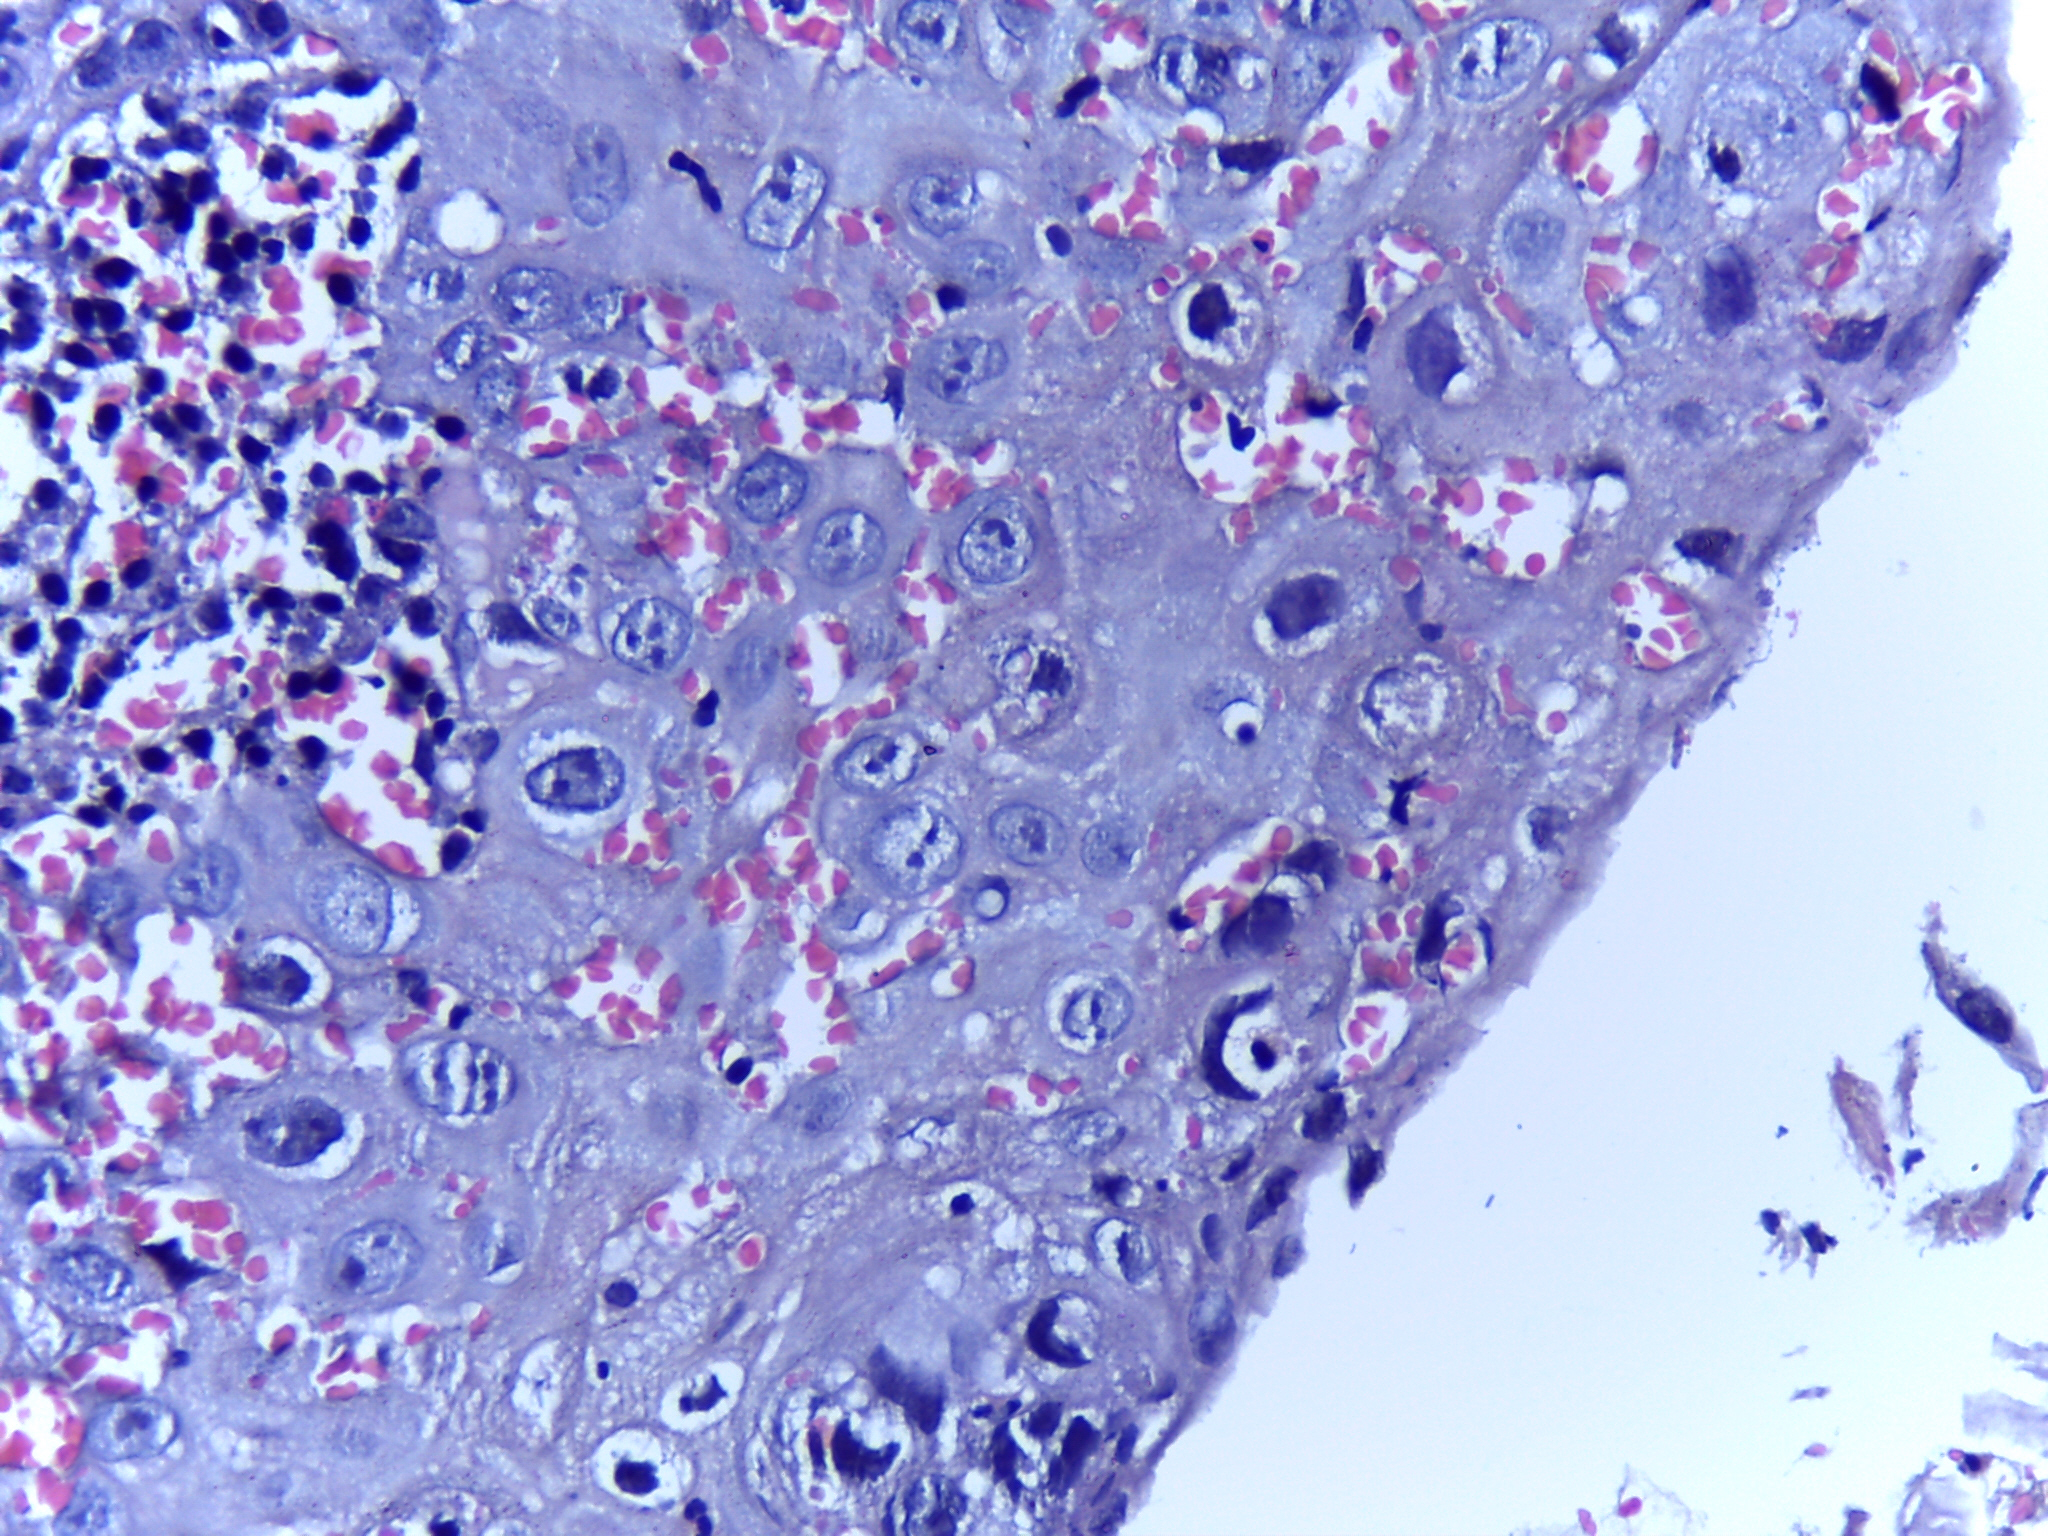
Diagnosis: OSCC